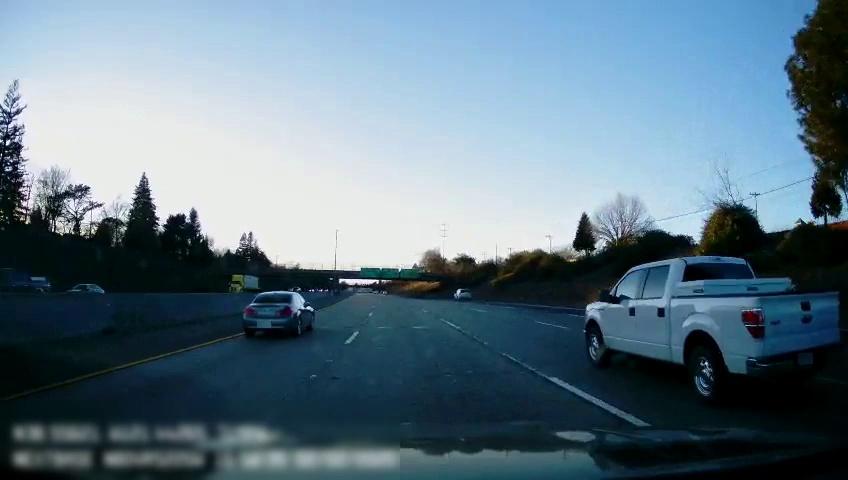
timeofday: Day
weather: Sunny
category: Drivable Space
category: Vehicles | Truck
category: Vehicles | Truck
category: Vehicles | Car
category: Vehicles | Truck
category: Vehicles | Car
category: Vehicles | SUV
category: Lanes | Alternate Lane
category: Lanes | Current Lane
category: Lanes | Current Lane
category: Lanes | Alternate Lane
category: Lanes | Alternate Lane
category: Traffic | Signs
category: Traffic | Signs
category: Traffic | Signs